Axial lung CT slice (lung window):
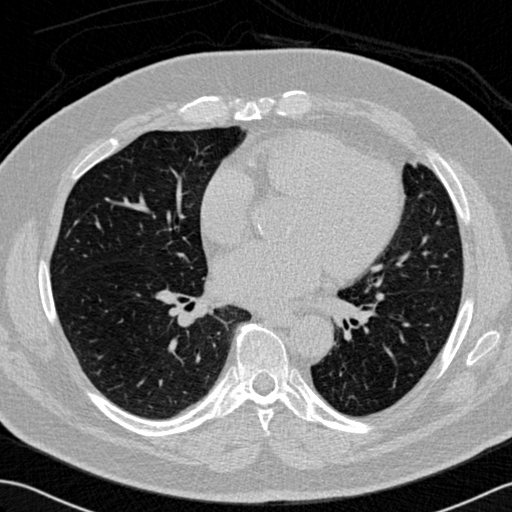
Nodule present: no